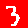
Digit: 3